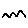
Label: zigzag